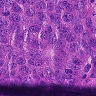
Metastatic tissue present: yes